Question: I have a TableView which describes a book with sections which represents the chapters and rows representing the verses.
A the top of this TableView I have a button in a navigation bar to allow "navigation".
The goal of this navigation button is to allow the user to easily jump to a given chapter/verse without scrolling manually (which can be very long).
When the button is pressed a tableview controller is called displaying all the available chapters of the book and when a chapter is selected another table view is called displaying a list of the available verses in the current chapter. Finally when the line is chosen the tablew view displaying the book should scroll to the given index/row.
So the idea : from the tableview representing the book I call the chapters view as modal and the verses as a push over the chapters view.

My problem is that I don't get the point of managing the delegate and dismissing from the 2nd modal view.
With 1 modal view I do things like that.
In the displayed VC (View Controller) I added the protocol and the delegate
'''
@protocol ChapitresTableViewControllerDelegate <NSObject>
- (void)didDismissPresentedViewController;
@end
@interface ChapitresTableViewController : UITableViewController
@property (nonatomic, weak) id <ChapitresTableViewControllerDelegate> delegate;
@end
'''
I have in the didSelectRow
'''
-(void)tableView:(UITableView *)tableView didSelectRowAtIndexPath:(NSIndexPath *)indexPath
{
[self.delegate didDismissPresentedViewController];
}
'''
in the displaying VC I add the following line
'''
-(void)prepareForSegue:(UIStoryboardSegue *)segue sender:(id)sender
{
ChapitresTableViewController *chapitresTableViewController = segue.destinationViewController;
chapitresTableViewController.delegate = self;
}
'''
and of course
'''
-(void)didDismissPresentedViewController
{
[self dismissViewControllerAnimated:YES completion:nil];
}
'''
this would just work fine if I wanted to close after the first modal VC, but what I want is to have the second one being dismissed after I click in the second. Ok I can write the protocol and stuff in the second modal VC but how do I manage to have the delegate being send to the second VC.
Hope my question is clear enough it is not so easy to explain it.
Anyone understand me and can help me ?
: I know for now I don't pass any parameters back to the delegate, which I will do later to do the scroll. For now I just want to be able to close the second view, then I will add the required stuff to pass the parameters back to the delegate
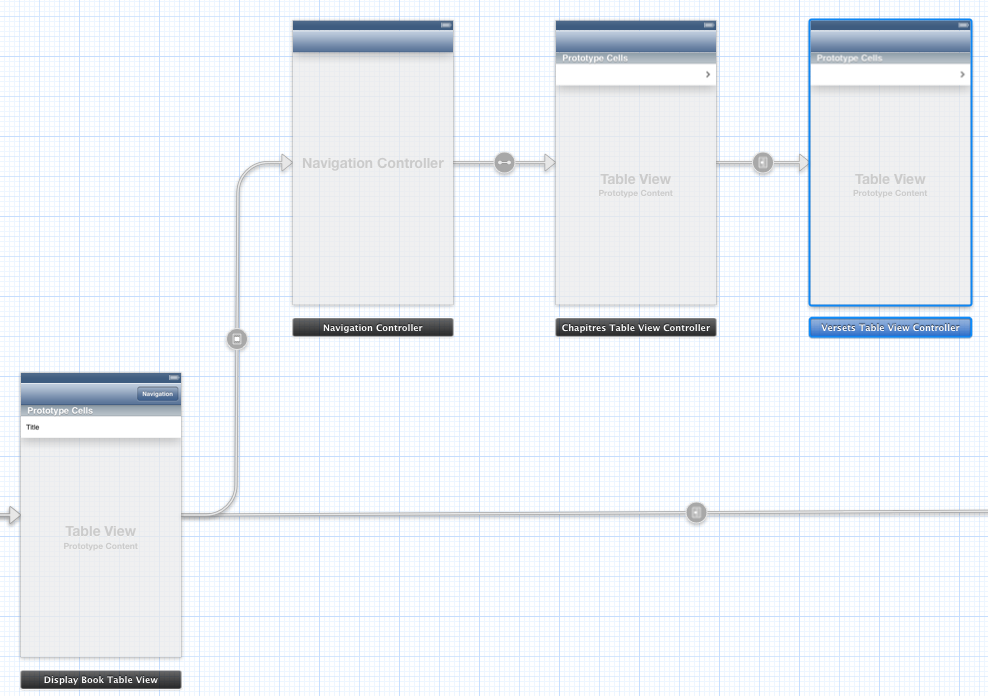
Answer: I'm sure you can do this, but rather than modal view controllers with a navigation bar, wouldn't it be easier to use a navigation controller? Then you can use <URL>
In this scenario previous views controllers are retained. The ones you pop off are released (just like the modal ones you dismiss are released), but the ones that you pushed from are retained (just like the ones you presented from in a modal world are retained).
If the book is large, though, you'll have to be sensitive to memory usage. Thus, you will probably want to handle 'didReceiveMemoryWarning' to release the model data for the previous views in either your modal sequence or push sequence, in which case, on 'viewDidAppear', you'll want to see if your app had to release the memory in response to 'didReceiveMemoryWarning' and reload it in that case. But that's the desired behavior, either way, gracefully release the pages if needed (and reload them when the particular view reappears), but keep it in memory if you can.
Finally, you might also want to contemplate using <URL>. Given what you've described, I'd like consider 'UIPageViewController' first, 'UINavigationController' and push segues second, and the use of modal segues third.